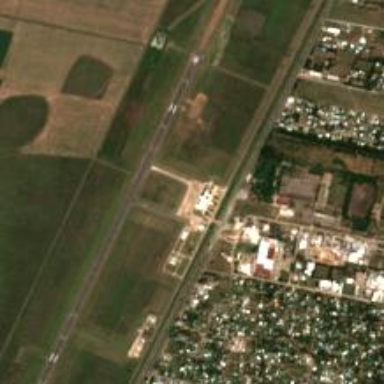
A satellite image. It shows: Asphalt runway at the airport.